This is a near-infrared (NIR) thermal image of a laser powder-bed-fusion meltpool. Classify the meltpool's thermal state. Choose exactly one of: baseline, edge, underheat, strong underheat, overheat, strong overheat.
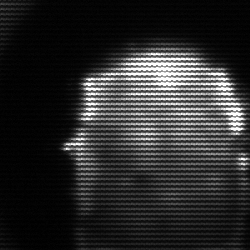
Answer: baseline